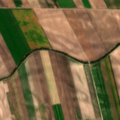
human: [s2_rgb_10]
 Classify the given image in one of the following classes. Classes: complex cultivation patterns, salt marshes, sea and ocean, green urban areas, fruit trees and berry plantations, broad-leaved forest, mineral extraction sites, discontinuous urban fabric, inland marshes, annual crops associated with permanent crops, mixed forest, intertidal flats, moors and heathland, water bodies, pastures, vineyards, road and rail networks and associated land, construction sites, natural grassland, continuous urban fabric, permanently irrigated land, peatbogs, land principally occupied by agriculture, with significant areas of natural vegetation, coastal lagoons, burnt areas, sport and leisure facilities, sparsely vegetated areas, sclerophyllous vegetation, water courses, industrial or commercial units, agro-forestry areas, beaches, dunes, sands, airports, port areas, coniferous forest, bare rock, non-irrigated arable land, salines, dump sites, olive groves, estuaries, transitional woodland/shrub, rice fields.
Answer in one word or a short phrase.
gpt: discontinuous urban fabric, non-irrigated arable land